Interaction volume radius: 5 \u00c5
Interaction volume height: 15 \u00c5
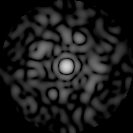
Disorder parameter: 0.8329